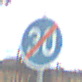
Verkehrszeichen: EndeMindestgeschwindigkeit
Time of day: MorningAfternoon
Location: Outdoor (RoadRail)
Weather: PartlyCloudy
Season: NotSpecified
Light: Natural